Question: I'm Using sencha Architect (sencha touch 2) and when creating a simple infowindow in a google map it displays all the google controls (undo arrow, +, -, zoom controls) next to the closing 'x'.
This only bugs in android (4.0.3) browser, in chrome or firefox on my pc works fine.
I uploaded the Sencha Architect project <URL>
Here's the code for creating and displaying the infowindow.
'''
var map = this.getGoogleMap().getMap();
var center = map.getCenter();
var iw = new google.maps.InfoWindow();
iw.setContent('<p> Test </p>');
iw.setPosition(center);
iw.open(map);
'''
Any ideas on why is this happening?
EDIT:
Here's how it looks

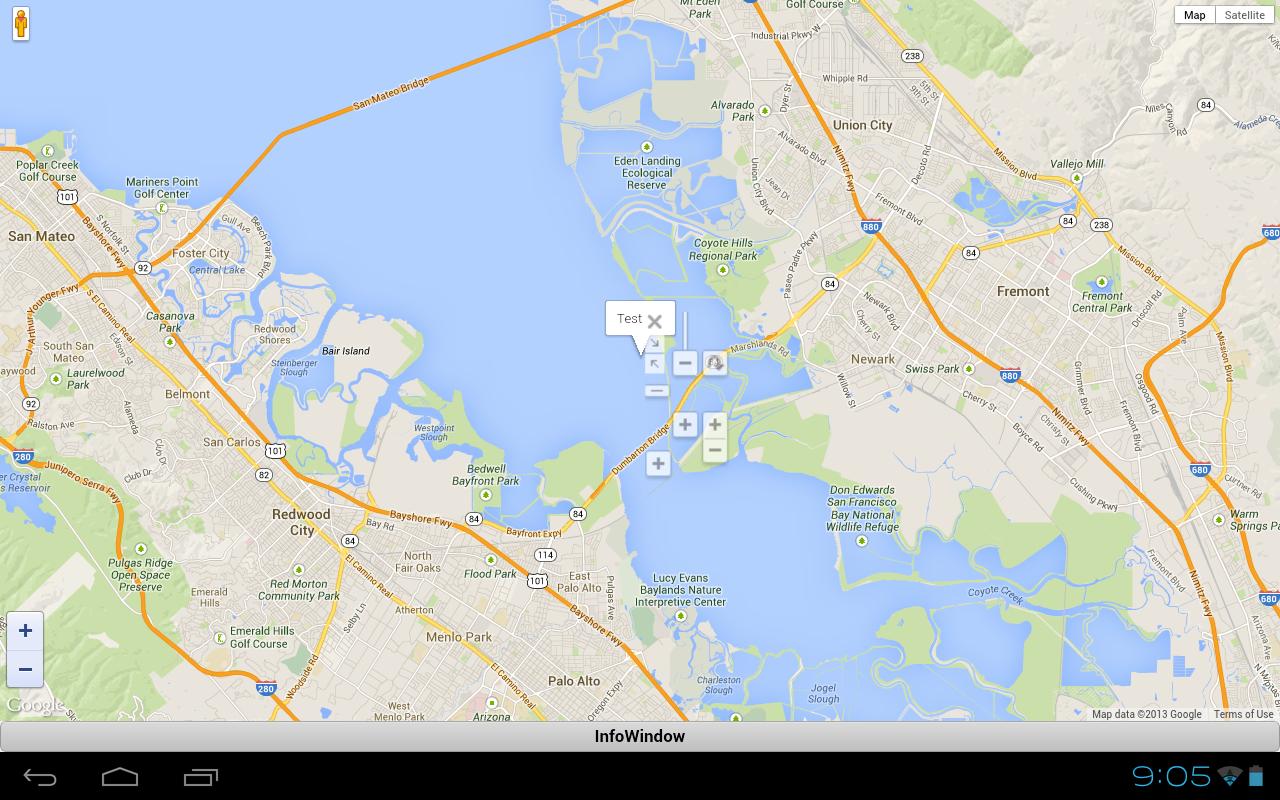
Answer: I got rid of the unwanted icons by adding 2 br tags after the content.
Like so: "" (The [] must be replaced with a <>)
This bug came with the last google maps update aprox. a month ago.